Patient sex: F
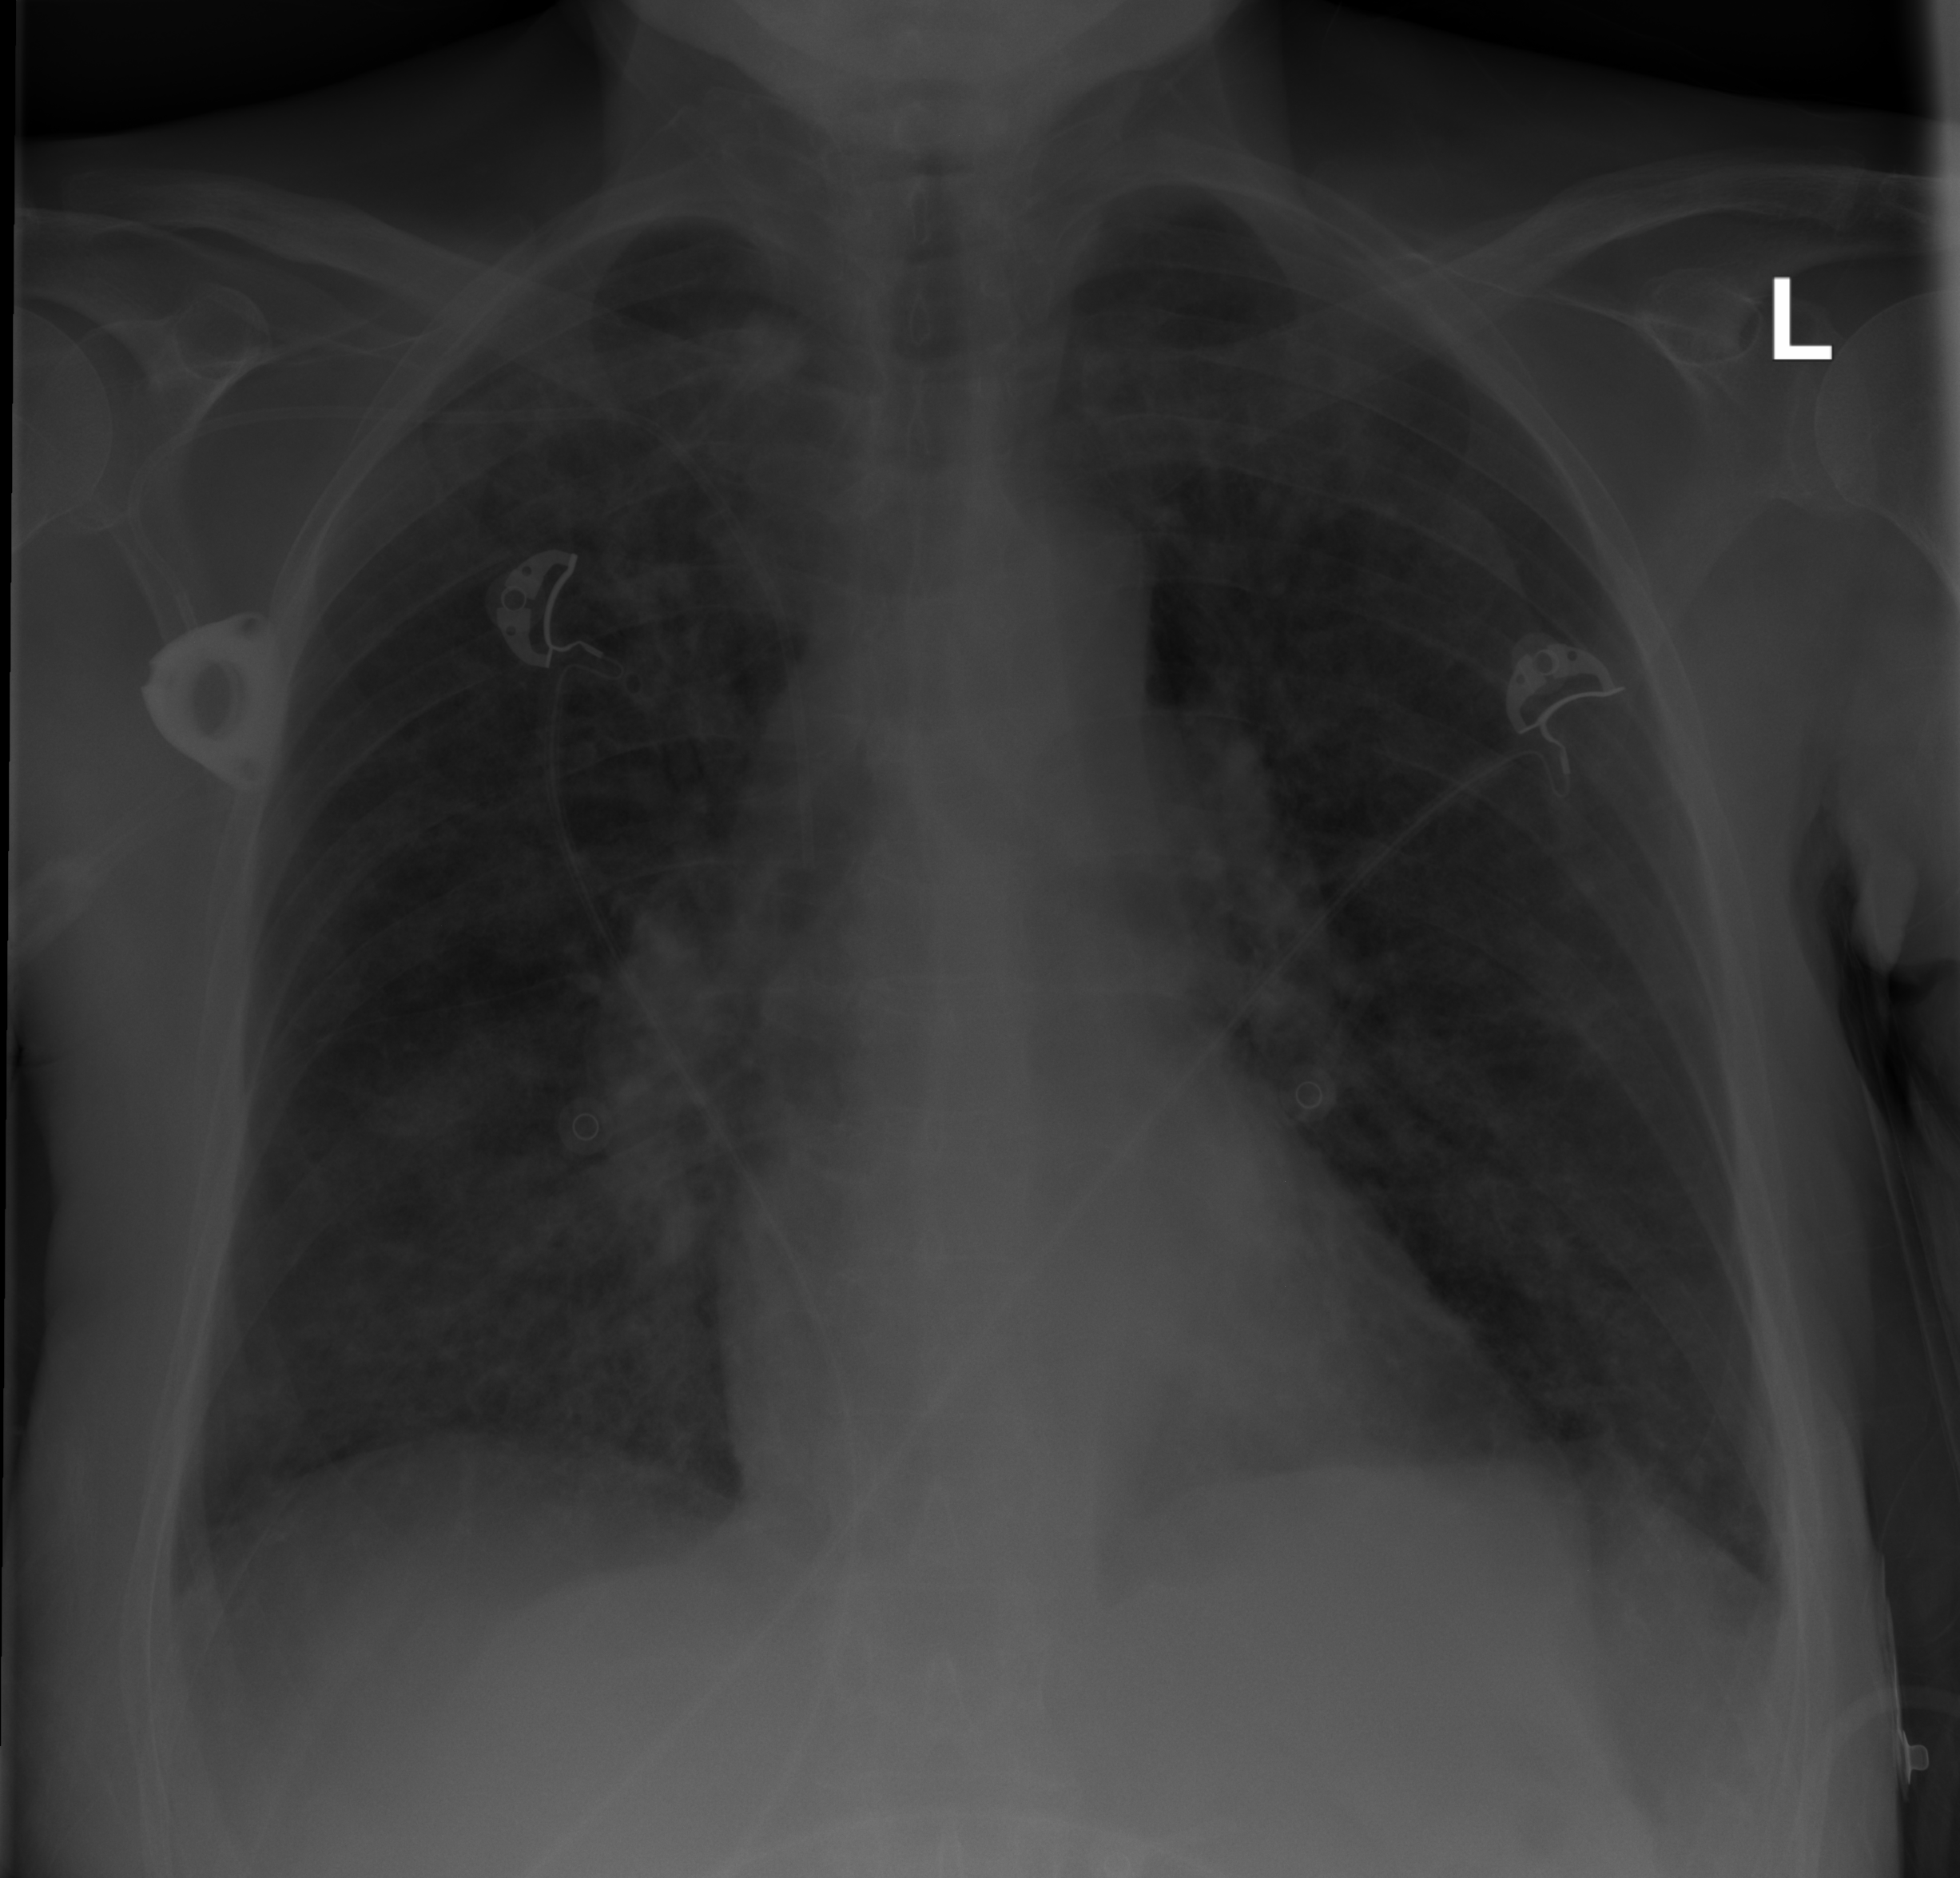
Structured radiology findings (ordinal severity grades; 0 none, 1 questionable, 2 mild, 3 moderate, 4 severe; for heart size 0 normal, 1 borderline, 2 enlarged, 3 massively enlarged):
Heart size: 0
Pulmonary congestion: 0
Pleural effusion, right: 0
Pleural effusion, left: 0
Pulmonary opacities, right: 3
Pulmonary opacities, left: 2
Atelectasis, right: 0
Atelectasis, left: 0